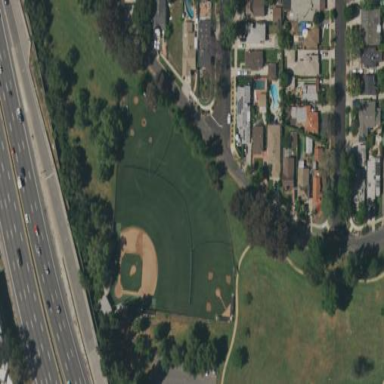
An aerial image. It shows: Baseball pitch for leisure and sports activities.